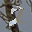
Label: 2